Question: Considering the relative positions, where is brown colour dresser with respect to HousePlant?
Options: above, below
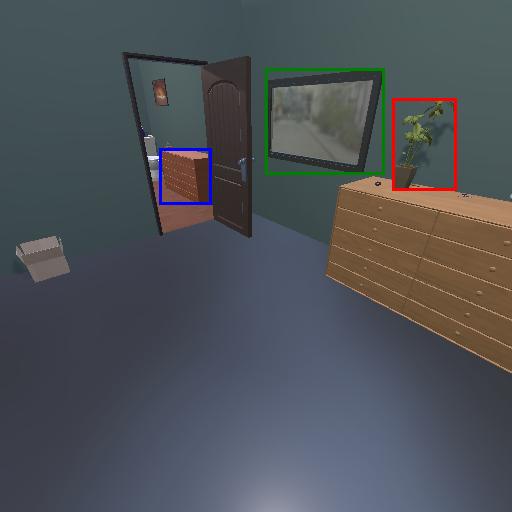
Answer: above